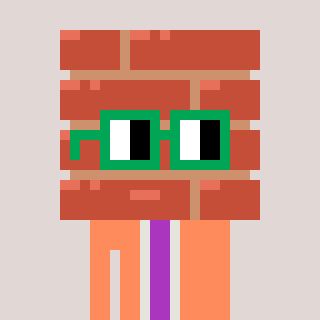
a pixel art character with square green glasses, a wall-shaped head and a peachy-colored body on a warm background